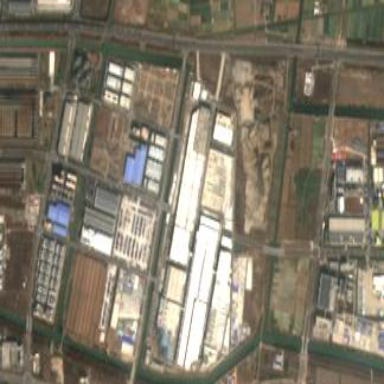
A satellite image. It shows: Industrial area primarily for manufacturing purposes.